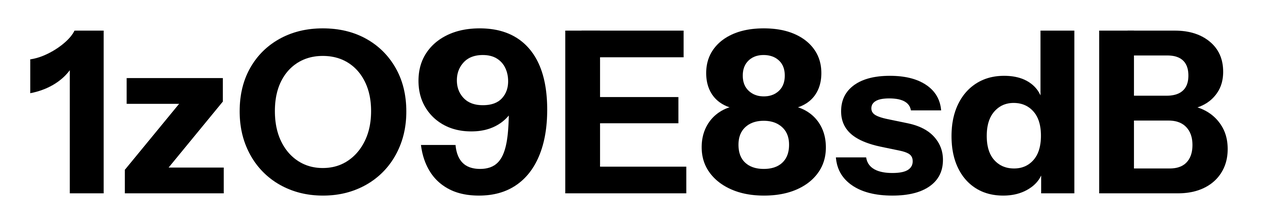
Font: InstrumentSans_Bold